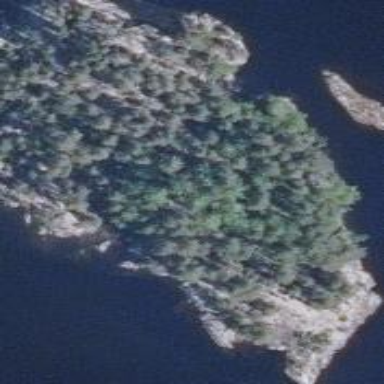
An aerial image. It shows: Islet covered with woodland.